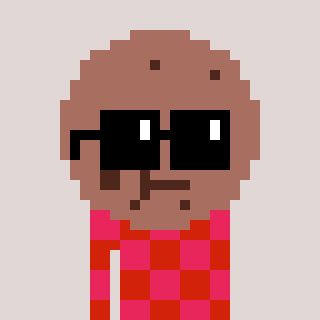
a pixel art character with square black sunglasses, a cookie-shaped head and a red-colored body on a warm background